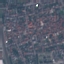
Land use / land cover class: Residential